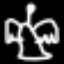
Label: angel